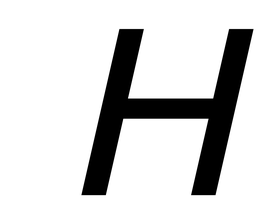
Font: InstrumentSans-Italic_Medium_Italic